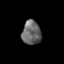
Tissue: prostate
Cell type: T cells
Senescence score: 0.6929
Nuclear area (px): 441
Mean DAPI intensity: 104.683